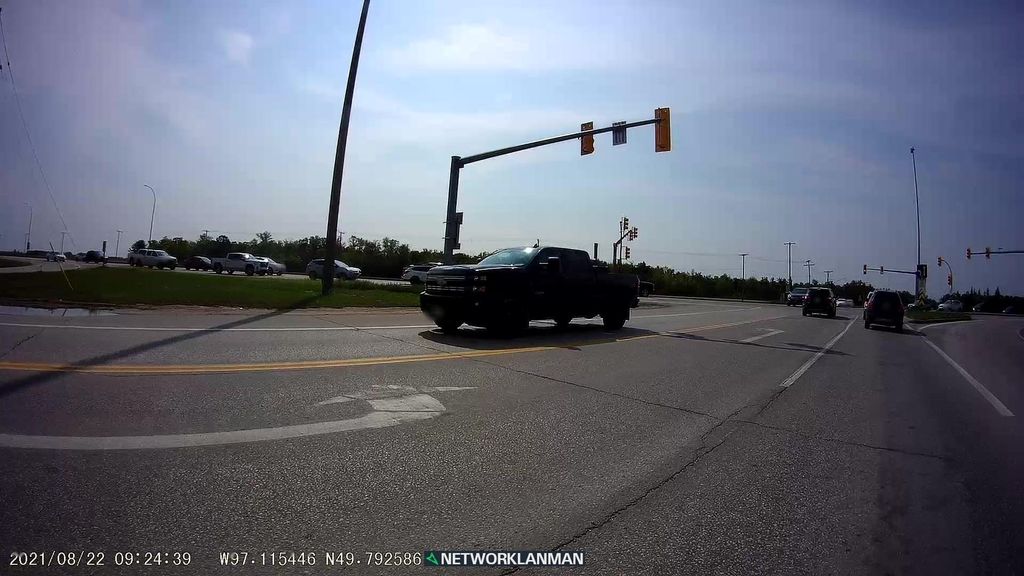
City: winnipeg